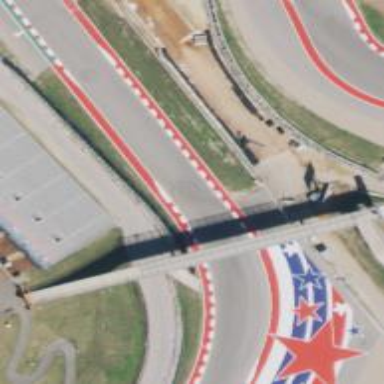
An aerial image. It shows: Motor sport raceway with asphalt surface.